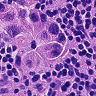
Metastatic tissue present: yes